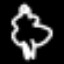
Label: angel